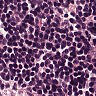
Metastatic tissue present: no